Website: ulta-beauty
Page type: payment
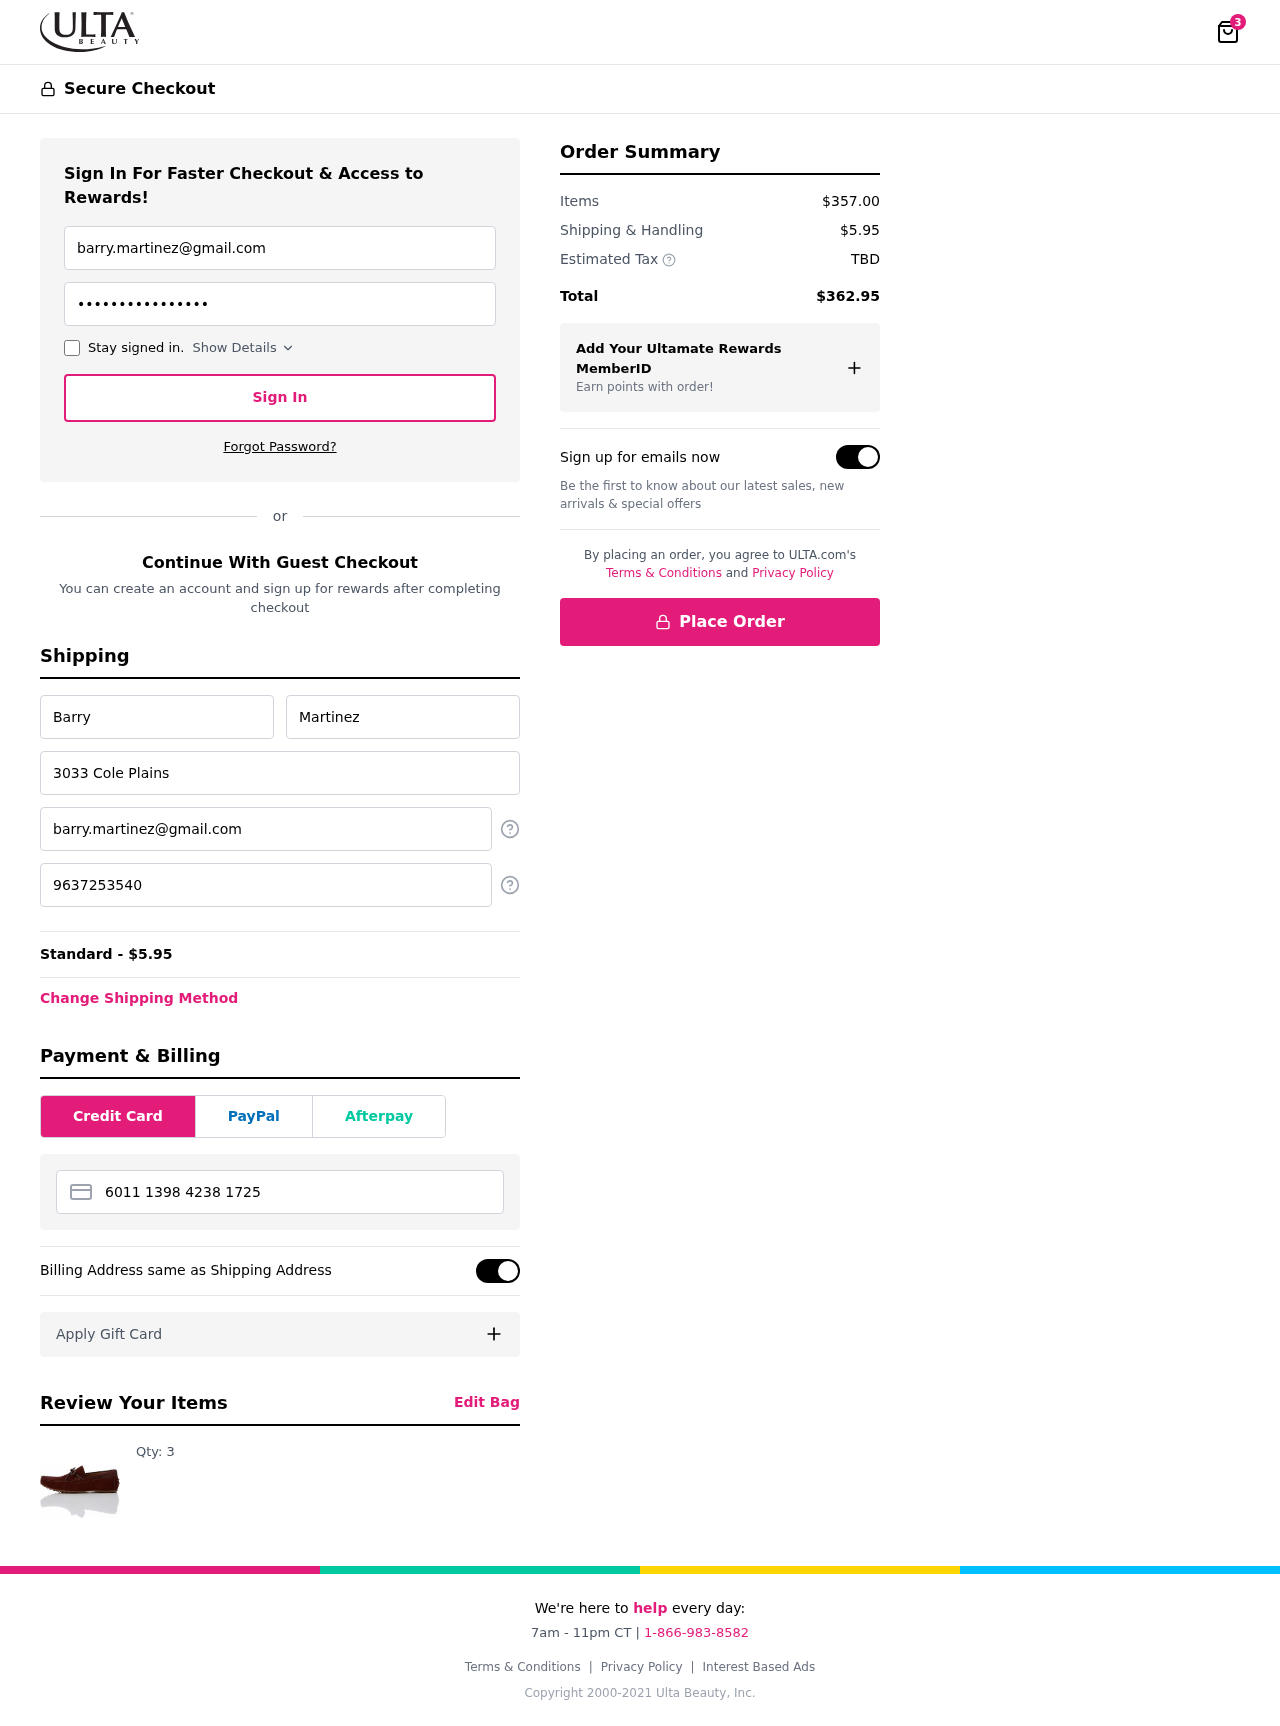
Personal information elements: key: PII_CARD_NUMBER
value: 6011 1398 4238 1725
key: PII_EMAIL
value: barry.martinez@gmail.com
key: PII_FIRSTNAME
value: Barry
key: PII_LASTNAME
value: Martinez
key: PII_PHONE
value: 9637253540
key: PII_STREET
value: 3033 Cole Plains
Product elements: key: PRODUCT1_QUANTITY
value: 3
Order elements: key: ORDER_NUM_ITEMS
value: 3
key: ORDER_SHIPPING_COST
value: $5.95
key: ORDER_SHIPPING_COST
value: Standard - $5.95
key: ORDER_SUBTOTAL
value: $357.00
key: ORDER_TAX
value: TBD
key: ORDER_TOTAL
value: $362.95